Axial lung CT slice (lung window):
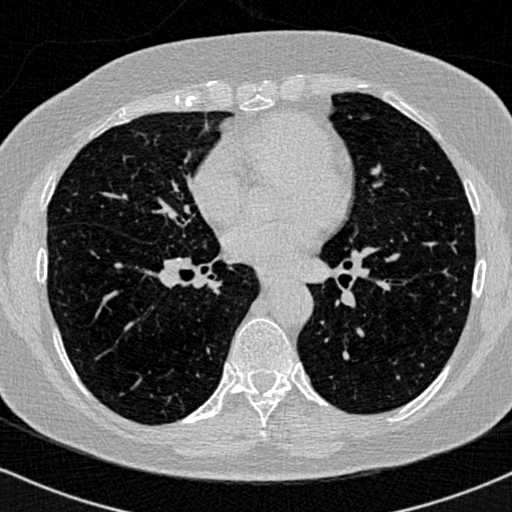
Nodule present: no